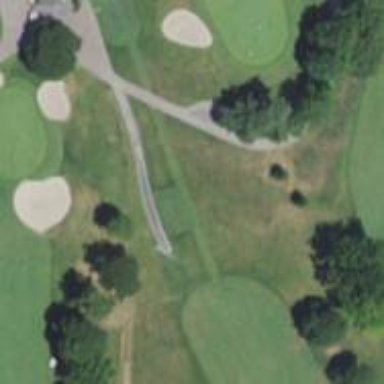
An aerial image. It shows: Service road used as golf cart path.